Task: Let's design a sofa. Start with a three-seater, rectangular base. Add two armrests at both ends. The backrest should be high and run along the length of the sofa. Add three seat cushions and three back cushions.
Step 518:
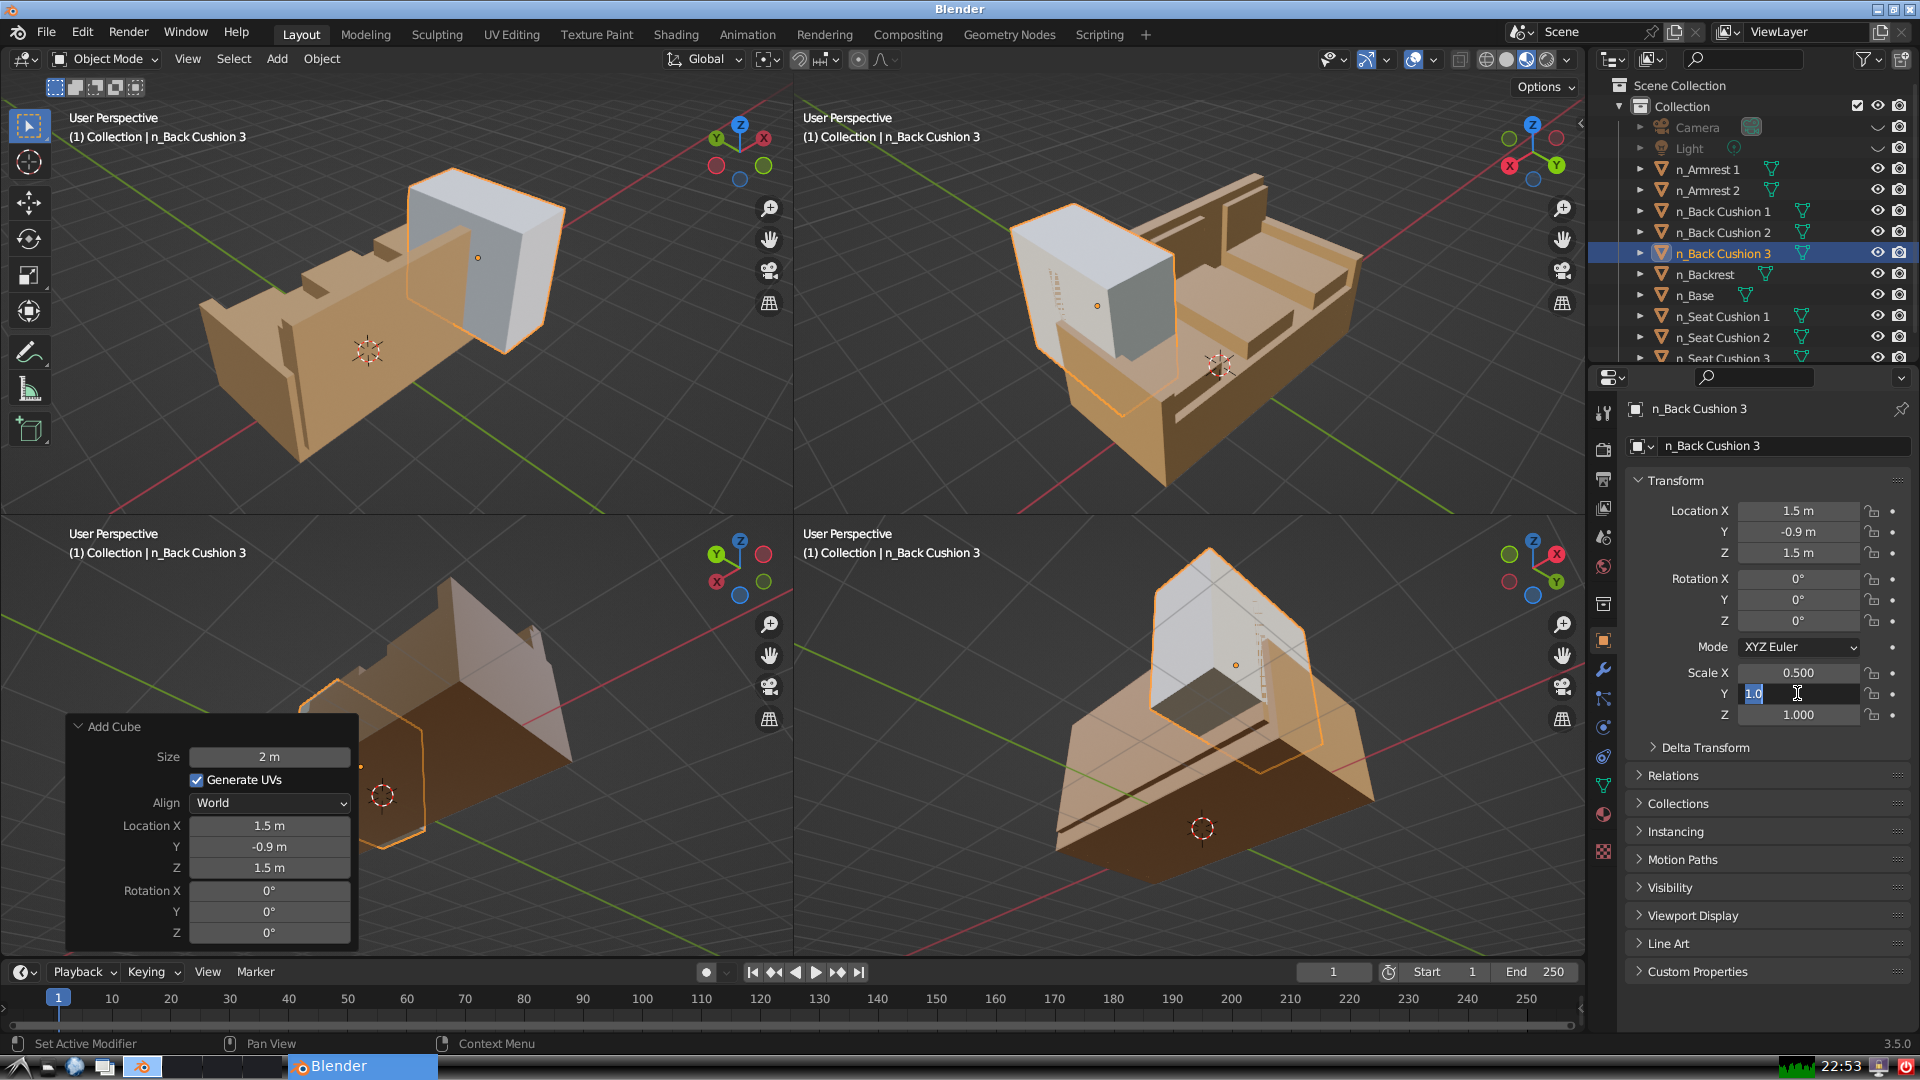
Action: input_text: 0.1